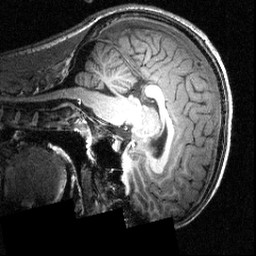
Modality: T1w
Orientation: sagittal
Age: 16
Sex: male
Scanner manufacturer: siemens
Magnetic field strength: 3.951 T
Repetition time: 1.5 s
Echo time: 0.00335 s